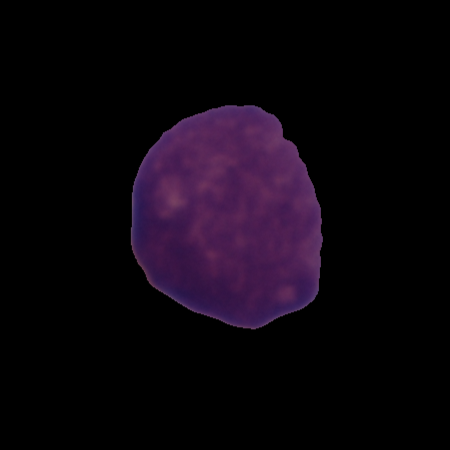
Label: cancer